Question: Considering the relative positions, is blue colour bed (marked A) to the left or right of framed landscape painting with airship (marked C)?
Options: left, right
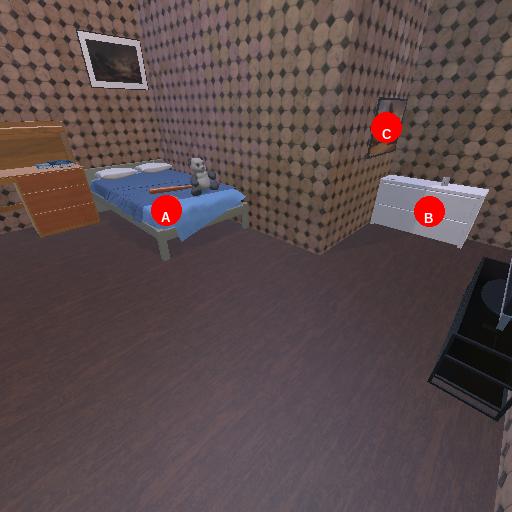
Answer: left